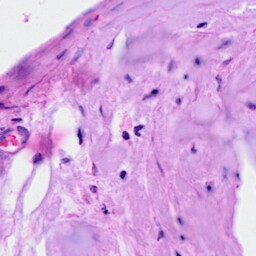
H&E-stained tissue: Breast